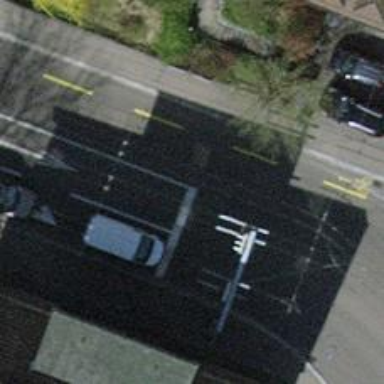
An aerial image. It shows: Unclassified road with separate asphalt sidewalk. There is lane for cycleway on the left and trolley wires along the road.